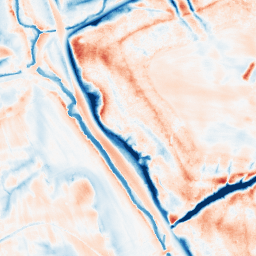
Category: edge_preserving
Decomposition family: guided
Decomposition parameters: radius: 8
eps: 1
Upsampling method: lanczos
Upsampling parameters: scale: 4
Upsampling scale: 4